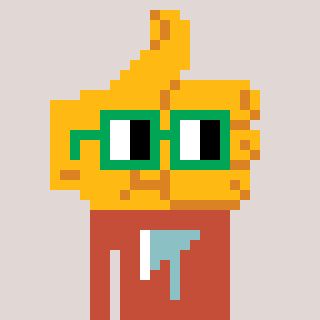
a pixel art character with square green glasses, a thumbsup-shaped head and a rust-colored body on a warm background